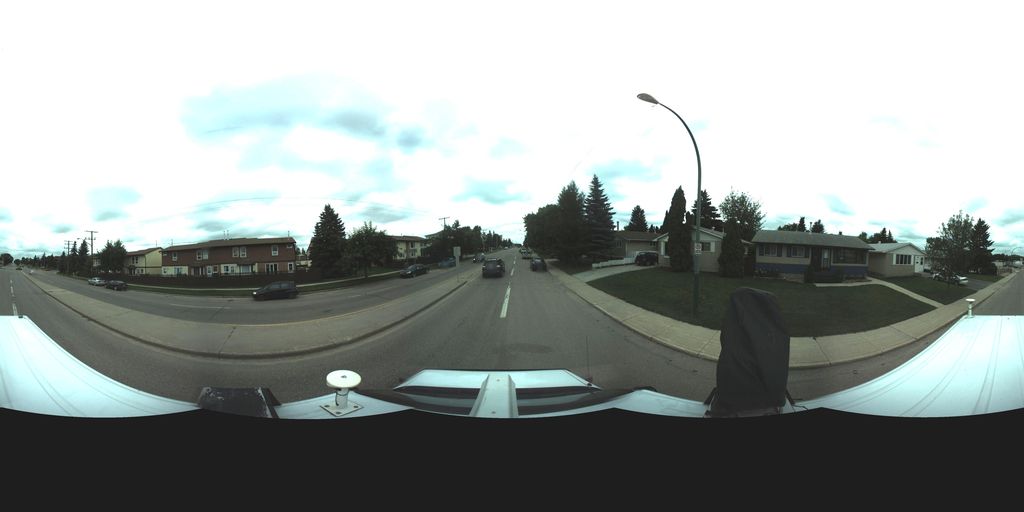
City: saskatoon